Question: Is it possible to style CGridView based on data?
For example these two cases:

Or I have to use other options?
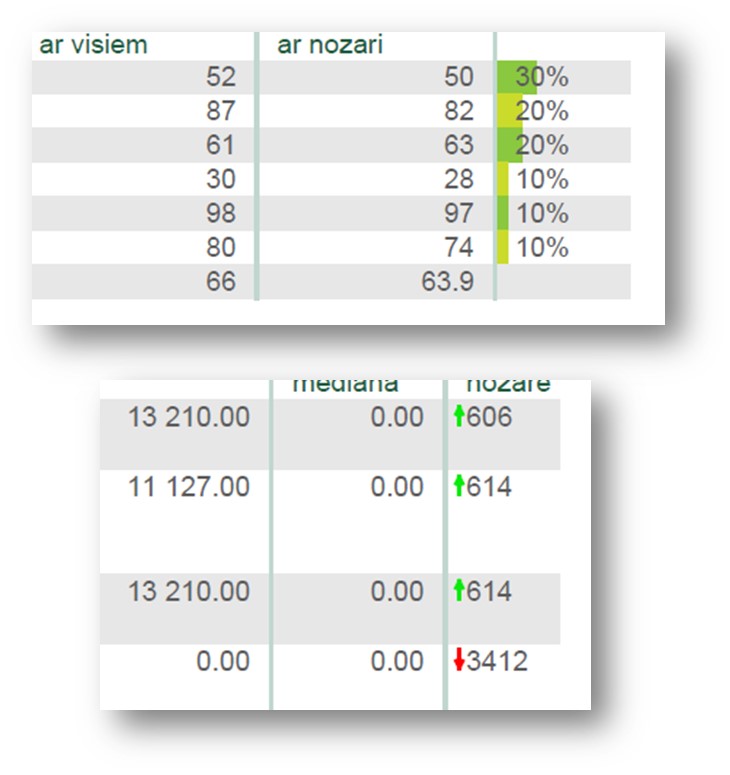
Answer: Yes, you can specify 'css' class by data. Use <URL> option.
'''
$this->widget('zii.widgets.grid.CGridView', array(
'dataProvider'=>$dataProvider,
'columns'=>array(
// ...
array(
'name'=>'Delta',
'value' => $data->value,
'cssClassExpression' => '$data->delta > 0 ? "up" : "down"',
),
// ...
),
));
'''